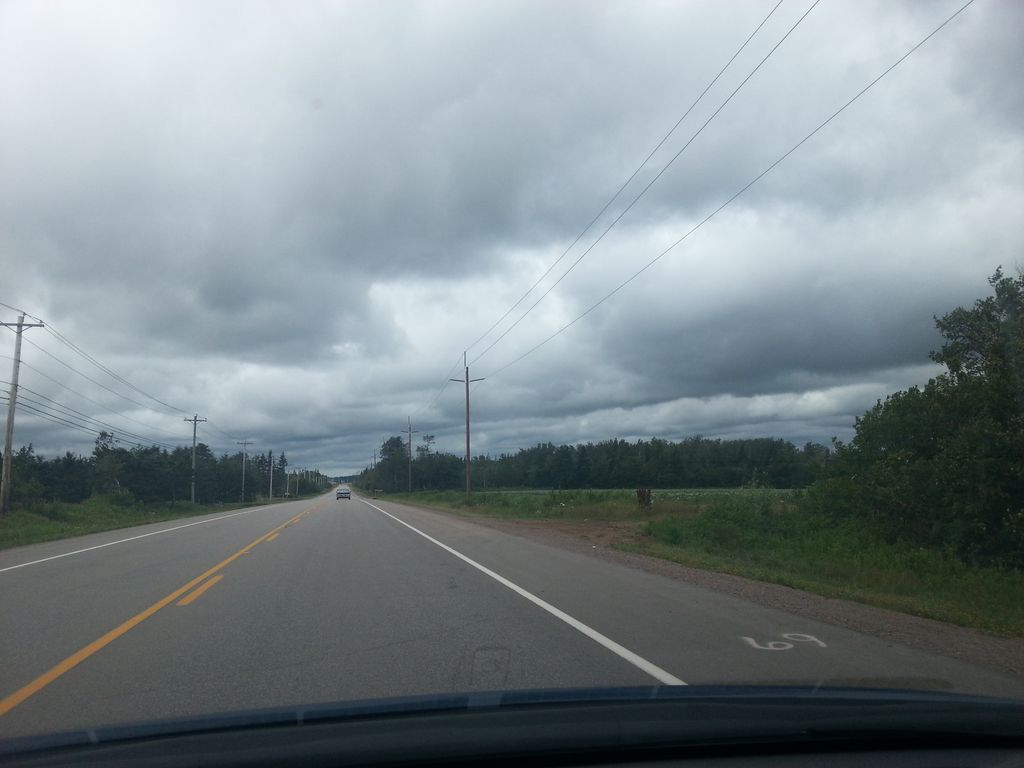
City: charlottetown